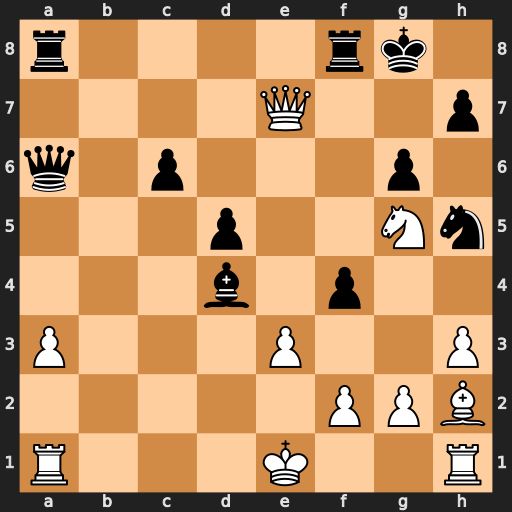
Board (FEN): r4rk1/4Q2p/q1p3p1/3p2Nn/3b1p2/P3P2P/5PPB/R3K2R
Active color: w
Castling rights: KQ
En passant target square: -
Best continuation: Qxh7#